Interaction volume radius: 5 \u00c5
Interaction volume height: 15 \u00c5
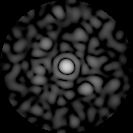
Disorder parameter: 0.8189